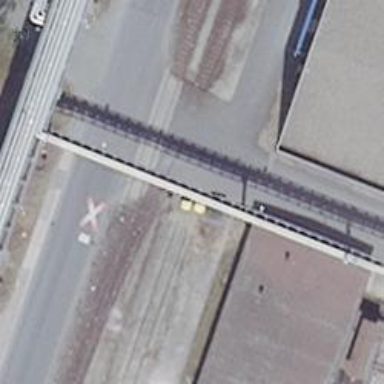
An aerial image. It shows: Level crossing along the railway.